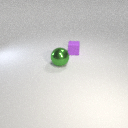
large green metal sphere in front of small purple rubber cube